Question: Is there a (easy) way to convert a SpatialPixelsDataFrame (from krige) to e.g. a SpatialPolygonsDataFrame (vectorgraphic instead of pixelgraphic).
It would be fine to set value ranges and interpolate the raster to a polygon or use another krige method that generates a SpatialPolygonsDataFrame. I'm looking forward to a simple example.
krige example: i.e. in the book <URL>
'''
library(gstat)
airGrid <- spsample(NO2sp, type="regular", n=1e5)
gridded(airGrid) <- TRUE
airKrige <- krige(mean ~ 1, NO2sp, airGrid)
spplot(airKrige["var1.pred"],
col.regions=colorRampPalette(airPal)) + ...
'''

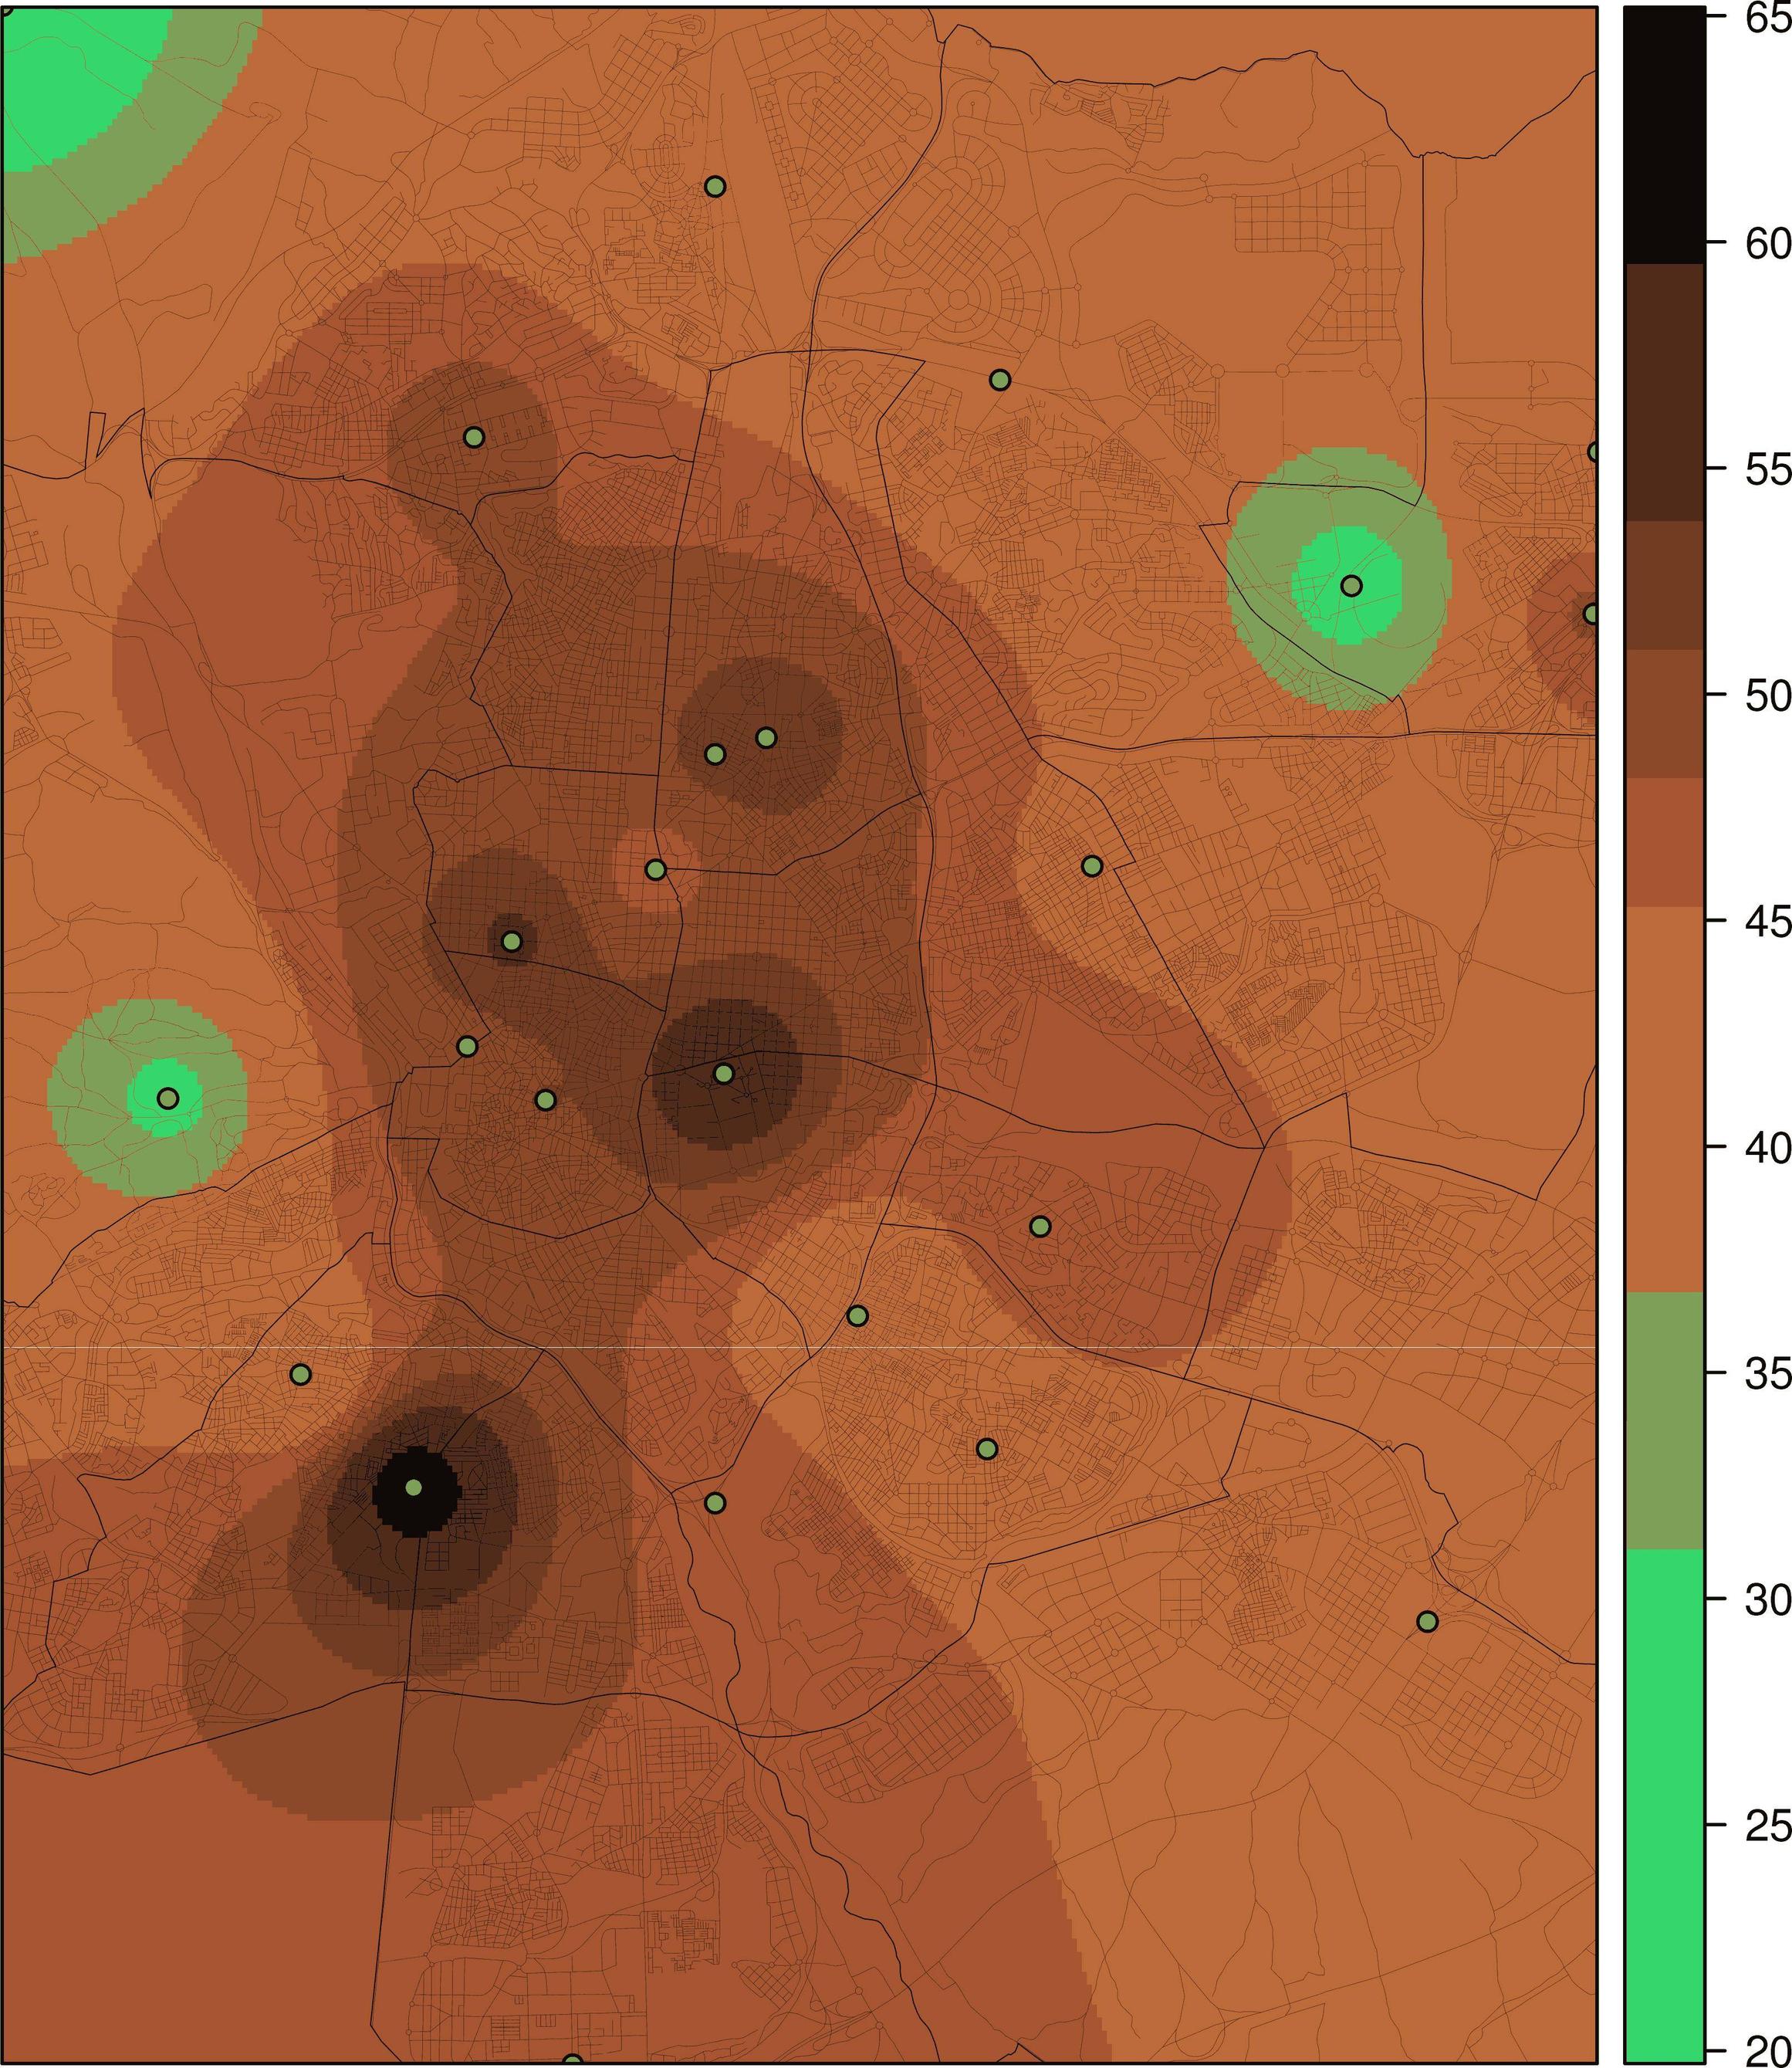
Answer: Something like this might work:
'''
library(raster)
x <- raster(airKrige["var1.pred"])
y <- cut(x, c(10,20,30,40,50,60,70))
z <- rasterToPolygons(y, dissolve=TRUE)
spplot(z)
'''